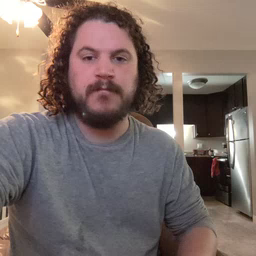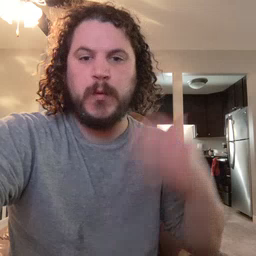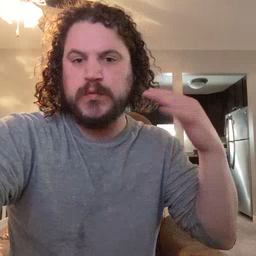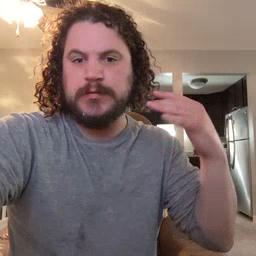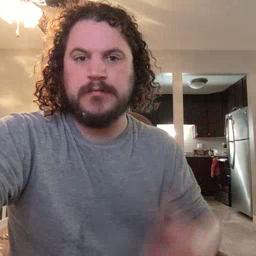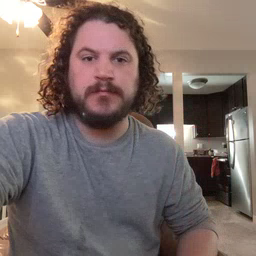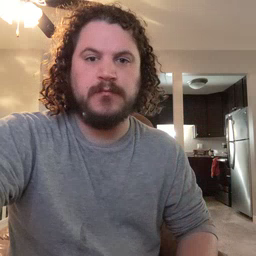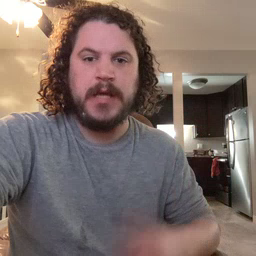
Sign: noisy